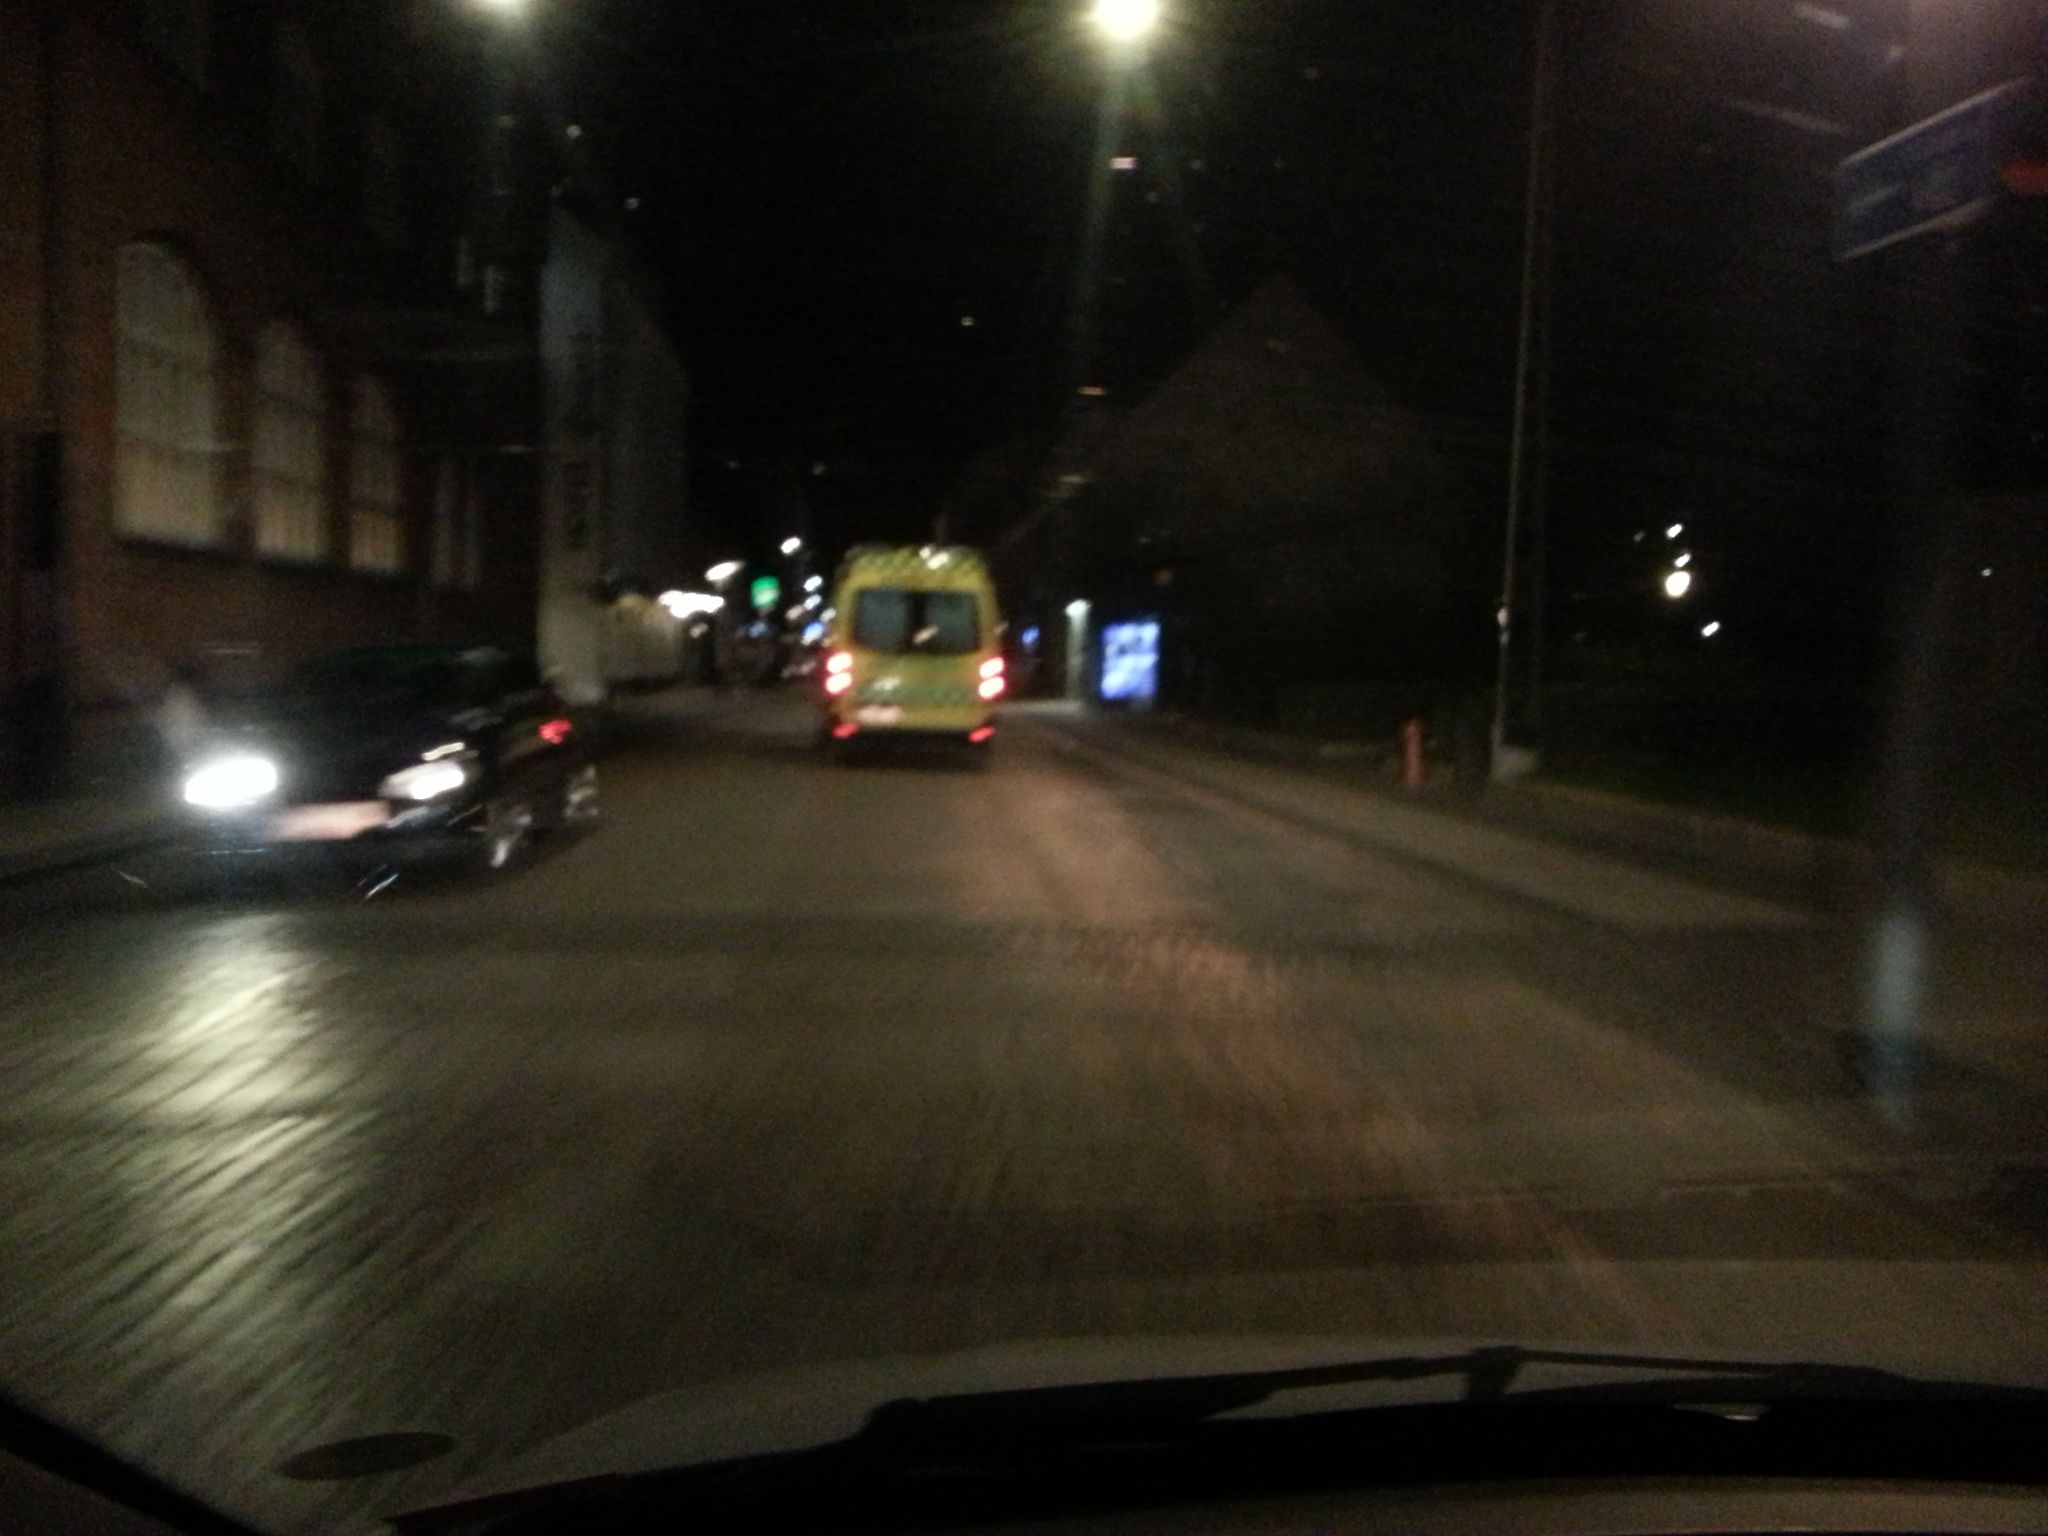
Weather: clear
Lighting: night
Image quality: slightly poor
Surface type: driving surface
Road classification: pedestrian, tertiary
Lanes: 2
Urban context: dense urban cluster
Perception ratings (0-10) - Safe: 0.36, Lively: 3.57, Beautiful: 6.08, Boring: 3.84, Depressing: 4.68, Wealthy: 3.19